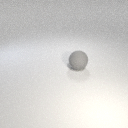
large gray rubber sphere